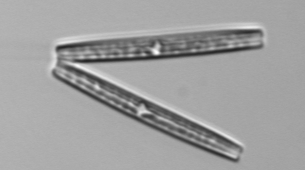
Label: Thalassionema